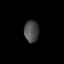
Tissue: lung
Cell type: T cells
Senescence score: 0.5628
Nuclear area (px): 310
Mean DAPI intensity: 74.681